Interaction volume radius: 5 \u00c5
Interaction volume height: 25 \u00c5
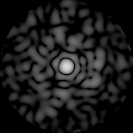
Disorder parameter: 0.8249